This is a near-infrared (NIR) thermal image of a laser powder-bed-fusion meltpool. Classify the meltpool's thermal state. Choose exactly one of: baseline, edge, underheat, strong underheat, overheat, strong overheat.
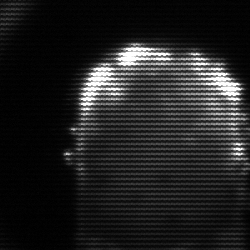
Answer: baseline